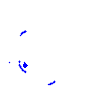
Particle: electron